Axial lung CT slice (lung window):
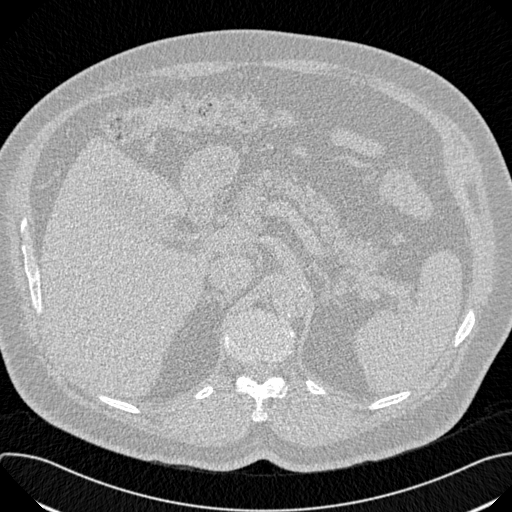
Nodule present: no